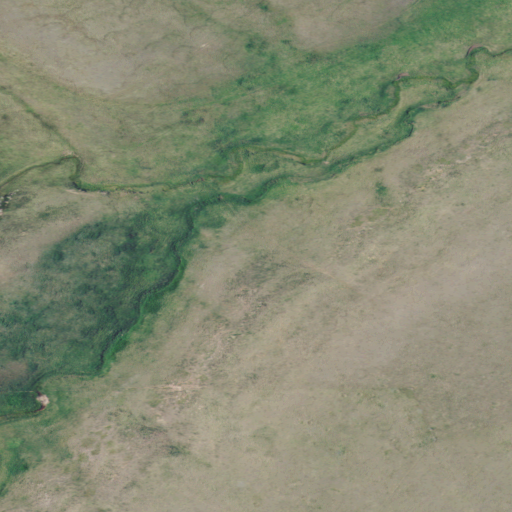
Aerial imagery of valley in Montana named Dunsmore Coulee containing shrub, grassland, evergreen forest, and mixed forest